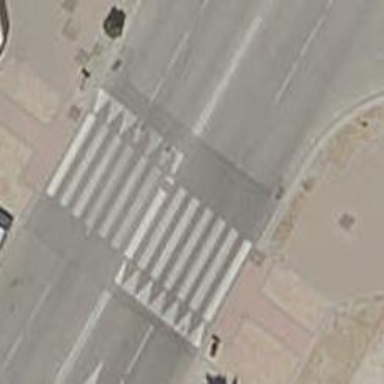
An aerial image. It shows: Marked crossing on the road.